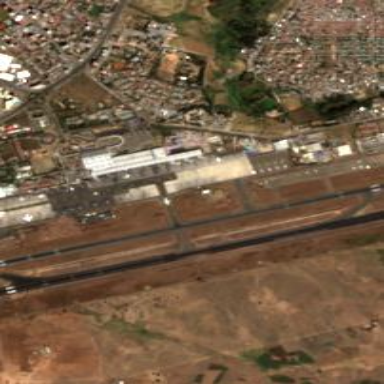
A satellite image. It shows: Runway in airport area.